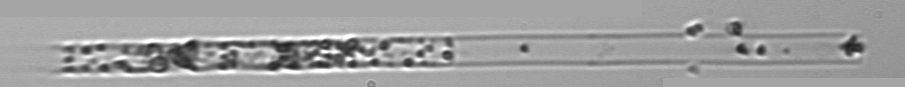
Label: Dactyliosolen_blavyanus